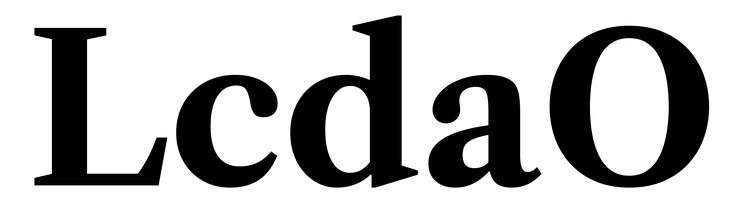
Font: LibreCaslonText_Bold